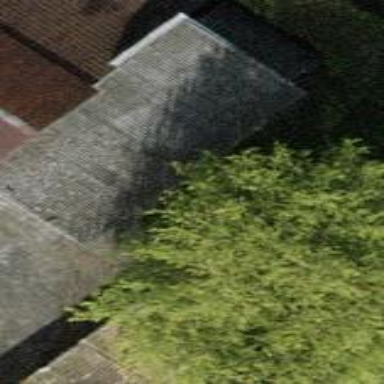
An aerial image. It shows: View of roof of building.